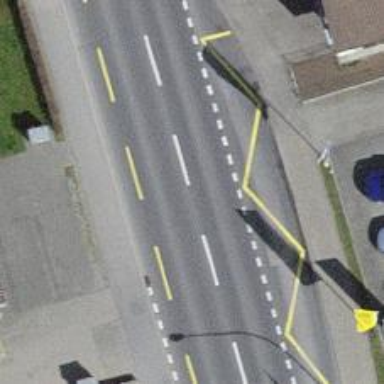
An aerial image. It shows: Public transport stop position.